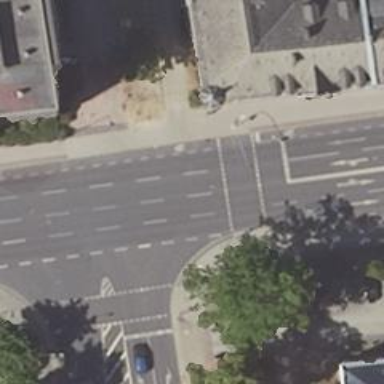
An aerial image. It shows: Road crossing with traffic signals.